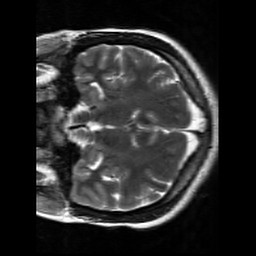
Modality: T2w
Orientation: coronal
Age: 20
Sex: female
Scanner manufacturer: siemens
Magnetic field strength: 3 T
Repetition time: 7 s
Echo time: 0.09 s